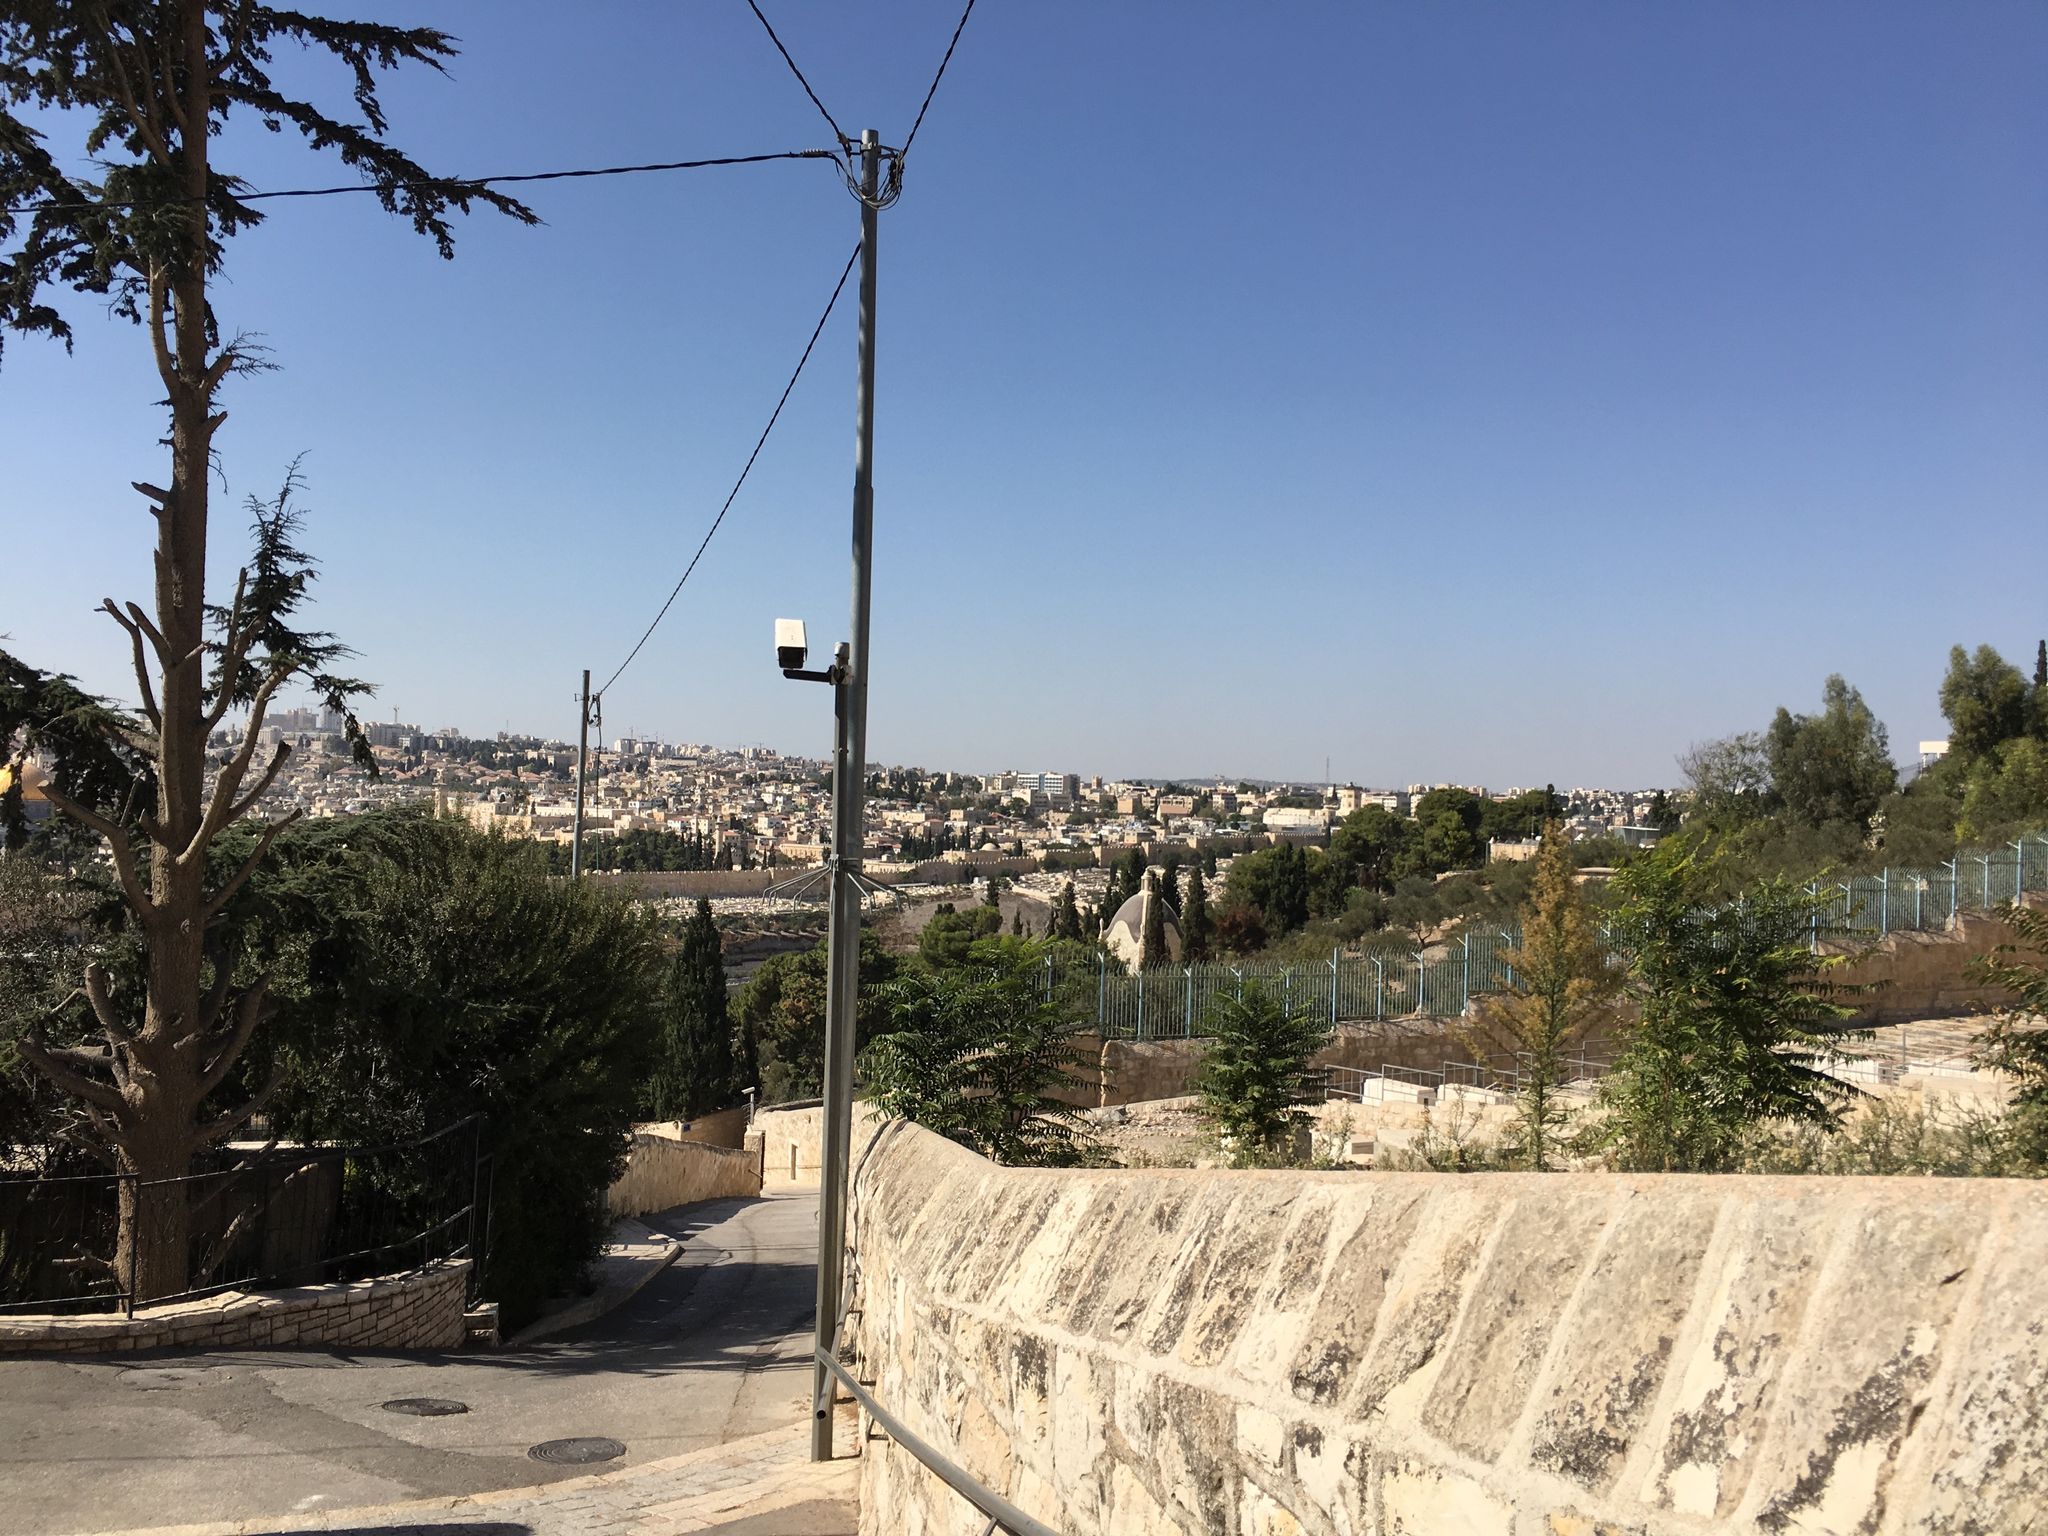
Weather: clear
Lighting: day
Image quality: good
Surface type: walking surface
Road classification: unclassified, steps
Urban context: urban centre
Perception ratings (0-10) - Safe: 1.05, Lively: 1.96, Beautiful: 8.85, Boring: 6.13, Depressing: 6.76, Wealthy: 3.11